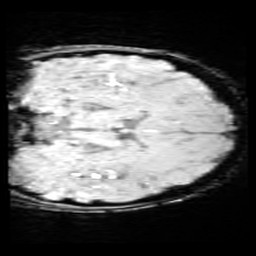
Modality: SWI
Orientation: coronal
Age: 10
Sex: female
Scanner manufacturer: siemens
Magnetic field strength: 3 T
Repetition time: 0.027 s
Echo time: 0.02 s